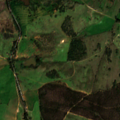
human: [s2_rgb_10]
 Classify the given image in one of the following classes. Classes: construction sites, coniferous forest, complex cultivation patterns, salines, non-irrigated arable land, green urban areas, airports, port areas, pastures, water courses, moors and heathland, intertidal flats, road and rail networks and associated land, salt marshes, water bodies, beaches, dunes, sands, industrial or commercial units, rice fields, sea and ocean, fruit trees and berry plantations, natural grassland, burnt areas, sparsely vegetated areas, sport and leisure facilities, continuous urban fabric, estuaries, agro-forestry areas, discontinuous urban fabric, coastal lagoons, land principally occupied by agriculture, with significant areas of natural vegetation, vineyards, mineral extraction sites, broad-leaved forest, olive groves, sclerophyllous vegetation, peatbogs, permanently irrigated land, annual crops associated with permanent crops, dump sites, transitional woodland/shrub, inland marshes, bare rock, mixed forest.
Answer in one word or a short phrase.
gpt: non-irrigated arable land, land principally occupied by agriculture, with significant areas of natural vegetation, broad-leaved forest, transitional woodland/shrub